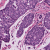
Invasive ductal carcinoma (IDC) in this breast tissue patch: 0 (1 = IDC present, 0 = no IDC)